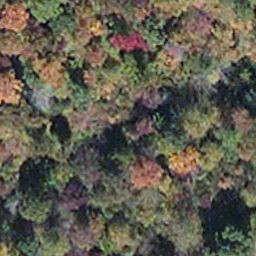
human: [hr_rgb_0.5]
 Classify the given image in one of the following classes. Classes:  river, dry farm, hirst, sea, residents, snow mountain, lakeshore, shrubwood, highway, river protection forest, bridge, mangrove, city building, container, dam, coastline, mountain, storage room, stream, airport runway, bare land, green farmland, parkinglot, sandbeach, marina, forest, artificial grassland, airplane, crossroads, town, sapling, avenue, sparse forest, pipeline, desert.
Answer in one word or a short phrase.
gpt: mangrove